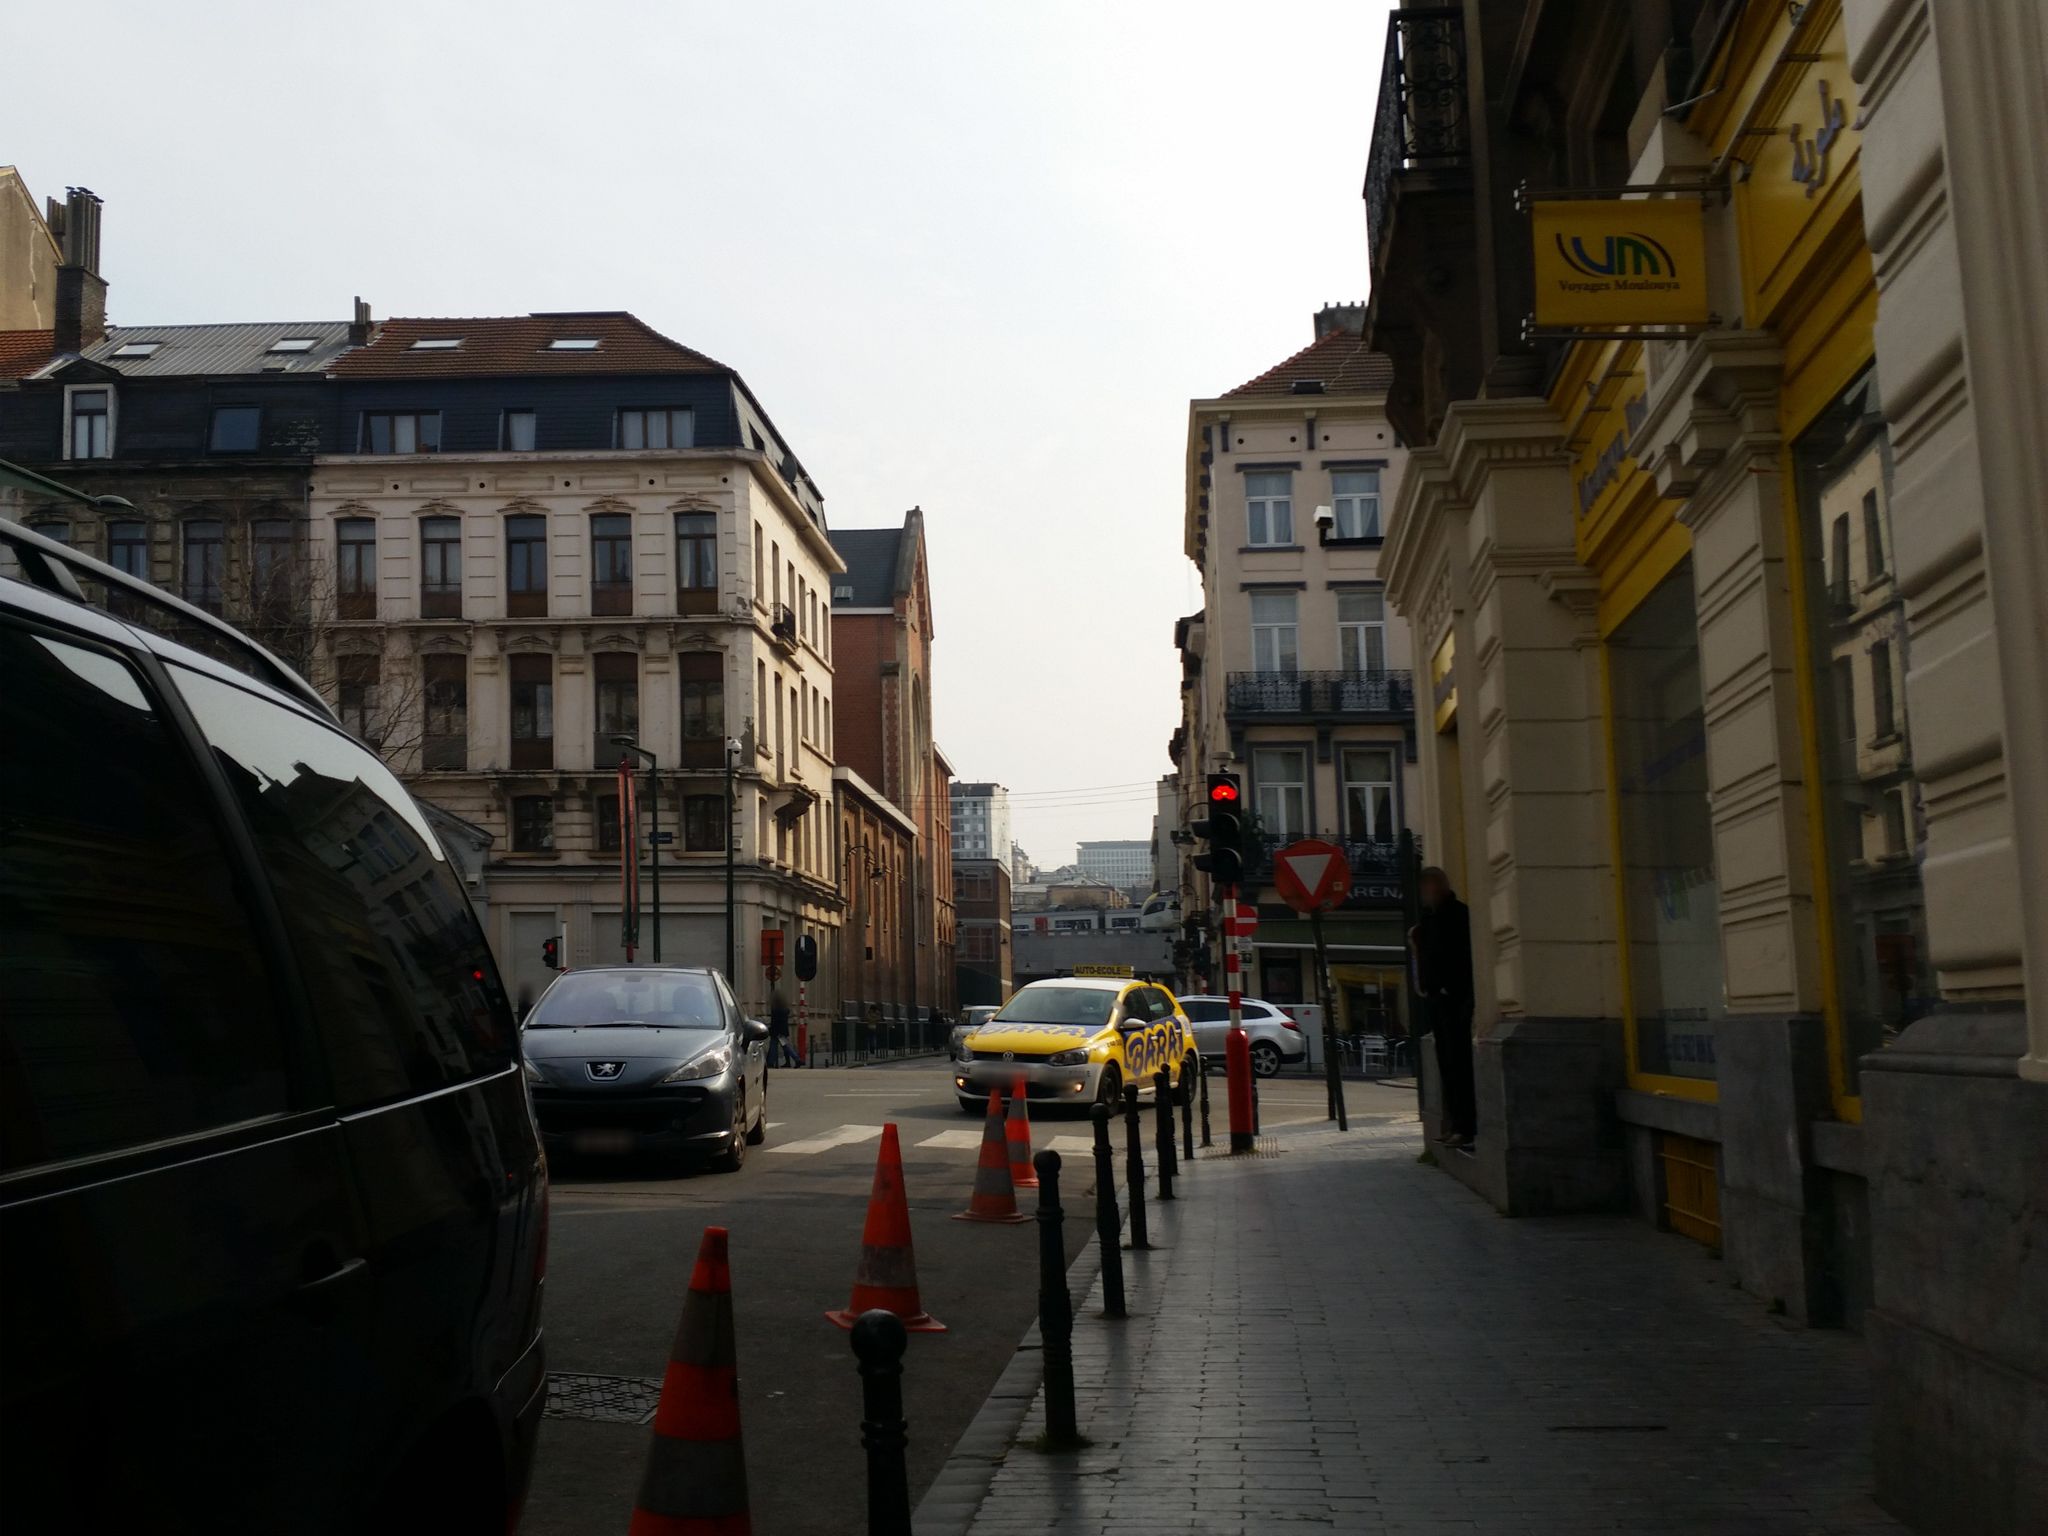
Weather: rainy
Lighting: day
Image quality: good
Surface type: walking surface
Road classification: footway, residential
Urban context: urban centre
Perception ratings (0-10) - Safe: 0.82, Lively: 5.02, Beautiful: 8.15, Boring: 1.03, Depressing: 2.07, Wealthy: 8.4